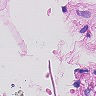
Metastatic tissue present: no